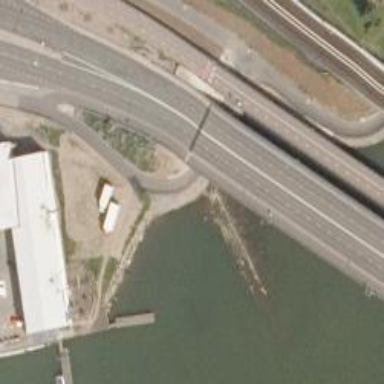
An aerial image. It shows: Primary highway bridge with asphalt surface.